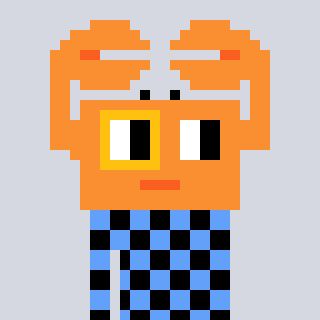
a pixel art character with square yellow and orange glasses, a crab-shaped head and a blue-colored body on a cool background